Question: Could anyone please give me an alternate syntax to the following
'''
var id = '-JLxSeCPUCVN13FxifTY';
var ResultsContainer = results[id];
var i=0;
for(var k in ResultsContainer)
{
var TheArrayOfObjectsThatIneed = ResultsContainer[Object.keys(ResultsContainer)[i]];
console.log(TheArrayOfObjectsThatIneed);
//loop the TheArrayOfObjectsThatIneed do the processing
i++;
}
'''
as you see in the image i have an array within an object within an object and i have no idea what the property names are but the structure is always the same {results:{id:{idthatidontknow:[{}]}}} and all i need is to access the arrays
the above code is working nicely but i am new to javescript and i was wondering if there is a nicer syntax and if i am doing it the right way
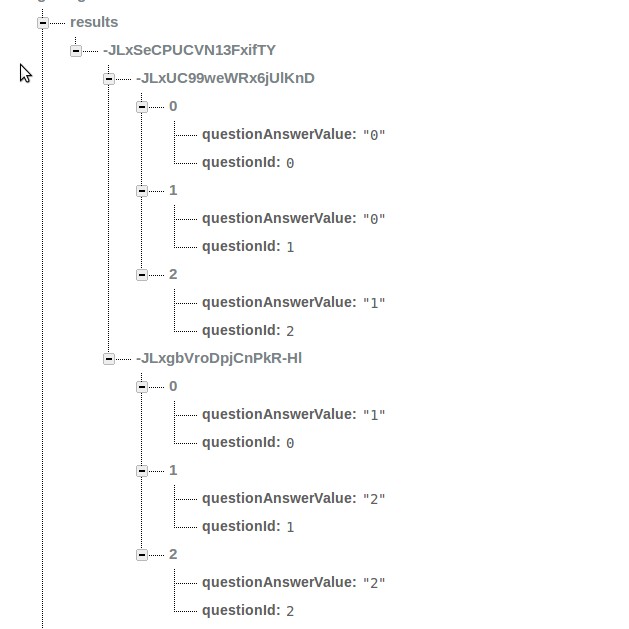
Answer: Perhaps something like this?
'''
var id = '-JLxSeCPUCVN13FxifTY';
var ResultsContainer = results[id];
for(var k in ResultsContainer) {
if (ResultsContainer.hasOwnProperty(k)) {
var TheArrayOfObjectsThatIneed = ResultsContainer[k];
console.log(TheArrayOfObjectsThatIneed);
//loop the TheArrayOfObjectsThatIneed do the processing
}
}
'''